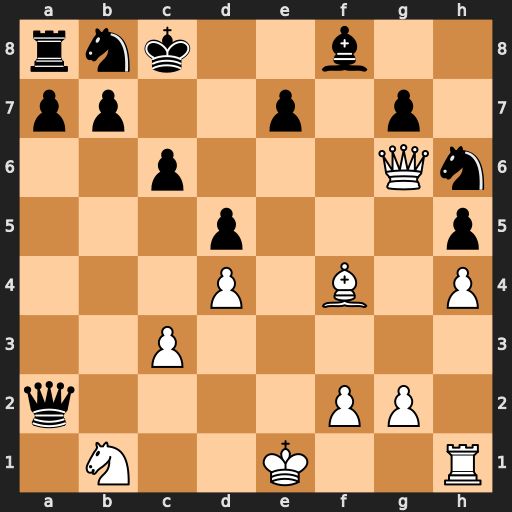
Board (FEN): rnk2b2/pp2p1p1/2p3Qn/3p3p/3P1B1P/2P5/q4PP1/1N2K2R
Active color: w
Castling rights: K
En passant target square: -
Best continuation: Qe8#